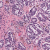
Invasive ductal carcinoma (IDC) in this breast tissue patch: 1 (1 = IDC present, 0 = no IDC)